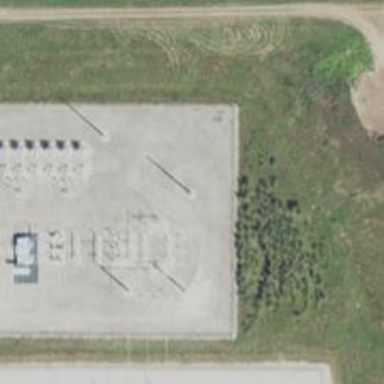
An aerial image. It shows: Mast designed for lightning protection.